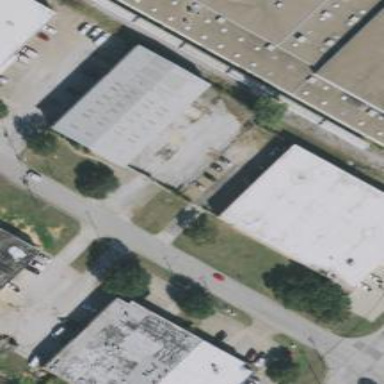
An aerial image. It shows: Warehouse.